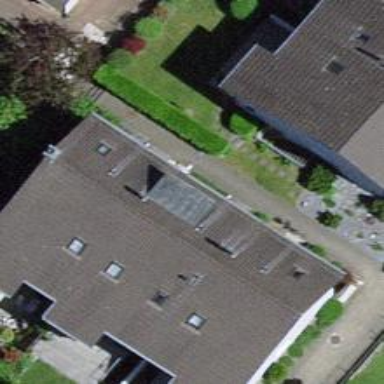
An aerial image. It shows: Semi-detached house.